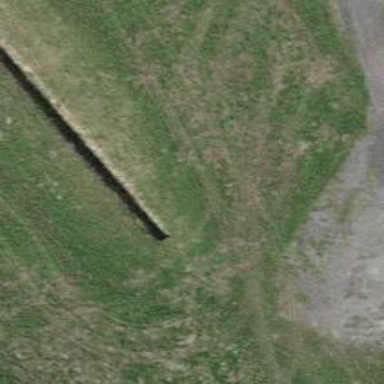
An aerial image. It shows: Culvert tunnel.